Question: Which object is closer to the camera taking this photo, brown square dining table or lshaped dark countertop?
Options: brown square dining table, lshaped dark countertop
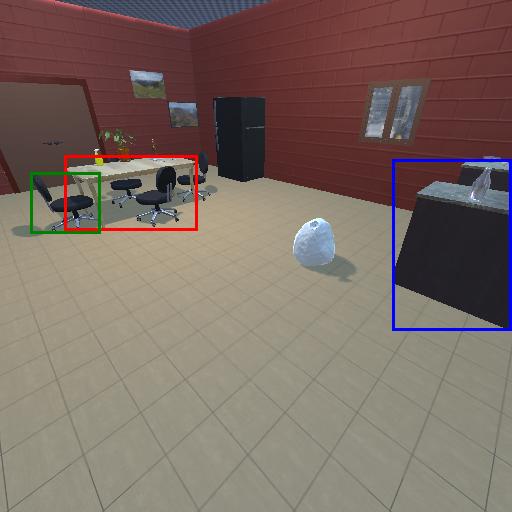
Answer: brown square dining table